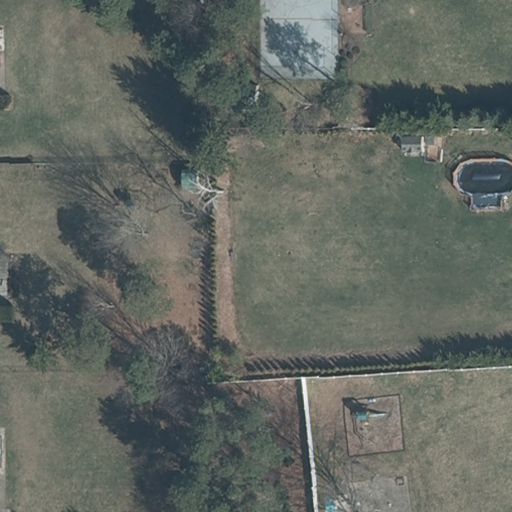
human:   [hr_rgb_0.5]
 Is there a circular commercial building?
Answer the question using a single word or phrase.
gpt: no

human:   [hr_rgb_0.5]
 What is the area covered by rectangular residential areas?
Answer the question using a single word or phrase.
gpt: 0m2

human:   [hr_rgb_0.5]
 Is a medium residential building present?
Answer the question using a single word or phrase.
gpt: yes

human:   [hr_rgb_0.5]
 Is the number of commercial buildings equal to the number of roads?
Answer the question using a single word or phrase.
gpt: yes

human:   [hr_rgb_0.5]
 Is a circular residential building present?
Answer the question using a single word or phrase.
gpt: no

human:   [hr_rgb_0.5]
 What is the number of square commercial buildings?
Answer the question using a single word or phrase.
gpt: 0

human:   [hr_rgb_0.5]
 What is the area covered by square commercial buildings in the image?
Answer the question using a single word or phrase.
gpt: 0m2

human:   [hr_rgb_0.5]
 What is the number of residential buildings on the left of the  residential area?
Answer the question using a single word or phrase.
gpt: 2

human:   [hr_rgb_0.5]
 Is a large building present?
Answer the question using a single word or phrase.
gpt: no

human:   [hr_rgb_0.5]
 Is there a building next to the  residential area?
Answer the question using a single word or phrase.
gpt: yes

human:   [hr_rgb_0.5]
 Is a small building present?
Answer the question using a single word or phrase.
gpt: yes

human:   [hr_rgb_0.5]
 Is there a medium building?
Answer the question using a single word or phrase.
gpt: yes

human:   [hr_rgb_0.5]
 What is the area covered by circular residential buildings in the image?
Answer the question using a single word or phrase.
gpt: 0m2

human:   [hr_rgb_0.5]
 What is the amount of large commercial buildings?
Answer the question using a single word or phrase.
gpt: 0

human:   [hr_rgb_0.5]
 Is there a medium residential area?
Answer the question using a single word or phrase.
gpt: no

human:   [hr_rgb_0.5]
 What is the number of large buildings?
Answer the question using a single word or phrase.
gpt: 0

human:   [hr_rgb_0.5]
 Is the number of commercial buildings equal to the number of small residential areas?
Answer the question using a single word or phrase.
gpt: yes

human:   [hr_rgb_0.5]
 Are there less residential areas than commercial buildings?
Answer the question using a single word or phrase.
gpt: no

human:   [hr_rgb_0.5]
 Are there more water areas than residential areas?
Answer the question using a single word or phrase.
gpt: no

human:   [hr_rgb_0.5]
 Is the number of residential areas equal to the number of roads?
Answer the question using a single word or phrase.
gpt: no

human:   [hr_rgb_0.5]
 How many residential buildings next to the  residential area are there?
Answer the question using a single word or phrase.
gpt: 2

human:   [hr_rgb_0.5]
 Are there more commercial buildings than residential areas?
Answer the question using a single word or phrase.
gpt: no

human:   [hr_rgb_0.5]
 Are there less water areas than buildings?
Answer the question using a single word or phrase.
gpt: yes

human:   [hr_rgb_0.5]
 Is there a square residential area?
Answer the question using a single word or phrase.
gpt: no

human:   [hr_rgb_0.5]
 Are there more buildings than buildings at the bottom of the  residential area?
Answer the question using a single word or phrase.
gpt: no

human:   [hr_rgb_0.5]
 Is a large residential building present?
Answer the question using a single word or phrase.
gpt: no

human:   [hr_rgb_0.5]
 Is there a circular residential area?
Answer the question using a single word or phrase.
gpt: no

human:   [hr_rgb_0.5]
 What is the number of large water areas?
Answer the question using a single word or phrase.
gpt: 0

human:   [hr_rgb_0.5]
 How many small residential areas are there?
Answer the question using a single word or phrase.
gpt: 0

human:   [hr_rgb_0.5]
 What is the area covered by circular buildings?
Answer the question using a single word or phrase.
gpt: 0m2

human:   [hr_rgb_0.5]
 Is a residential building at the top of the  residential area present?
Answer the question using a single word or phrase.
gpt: no

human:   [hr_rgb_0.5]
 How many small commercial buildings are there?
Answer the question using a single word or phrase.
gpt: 0

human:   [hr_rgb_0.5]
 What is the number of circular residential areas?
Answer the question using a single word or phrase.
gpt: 0

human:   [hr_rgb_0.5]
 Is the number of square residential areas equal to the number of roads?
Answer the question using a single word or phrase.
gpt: yes

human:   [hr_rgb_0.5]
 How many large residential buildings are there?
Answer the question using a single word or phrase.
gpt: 0

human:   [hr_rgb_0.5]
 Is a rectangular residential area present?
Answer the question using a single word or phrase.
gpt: no